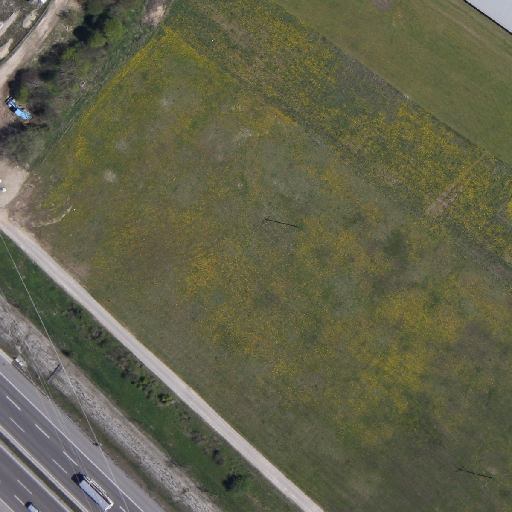
Referring expression: bus driving on the road